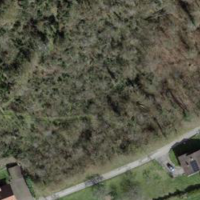
EUNIS habitat code: 54
Species observed at this site:
Chelidonium majus